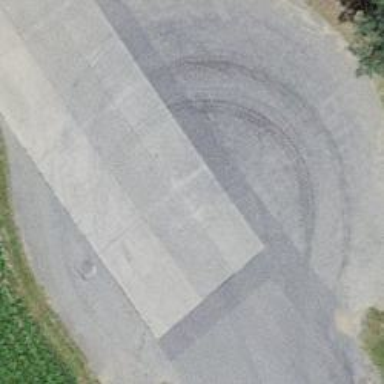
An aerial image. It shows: Service road used by agricultural vehicles.